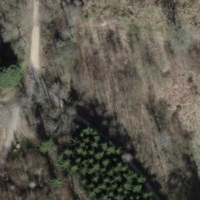
EUNIS habitat code: 41
Species observed at this site:
Aesculus hippocastanum